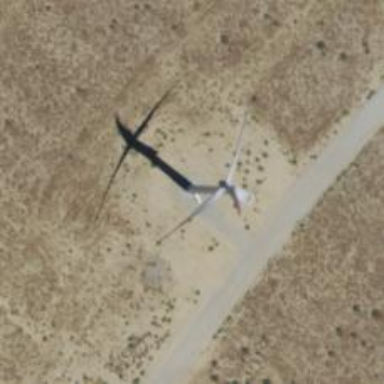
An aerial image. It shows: Wind generator of the horizontal axis type made by Vestas.